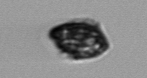
Label: Kryptoperidinium_triquetrum